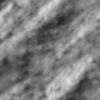
Label: no_change